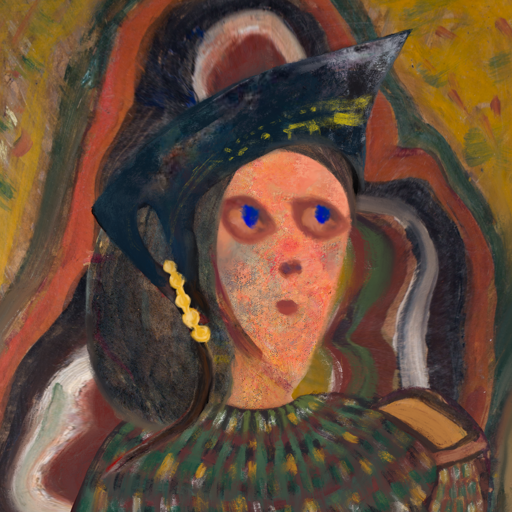
Background: AfterRaid, Head And Neck Side: Irani, Face Side: Mother_And_Son_Mother, Bust: After_Raid, Hair Side: Gypsy_Mother, Head Accessory: Irani, Second Necklace: Blank, Necklace: Blank, Baby: Blank